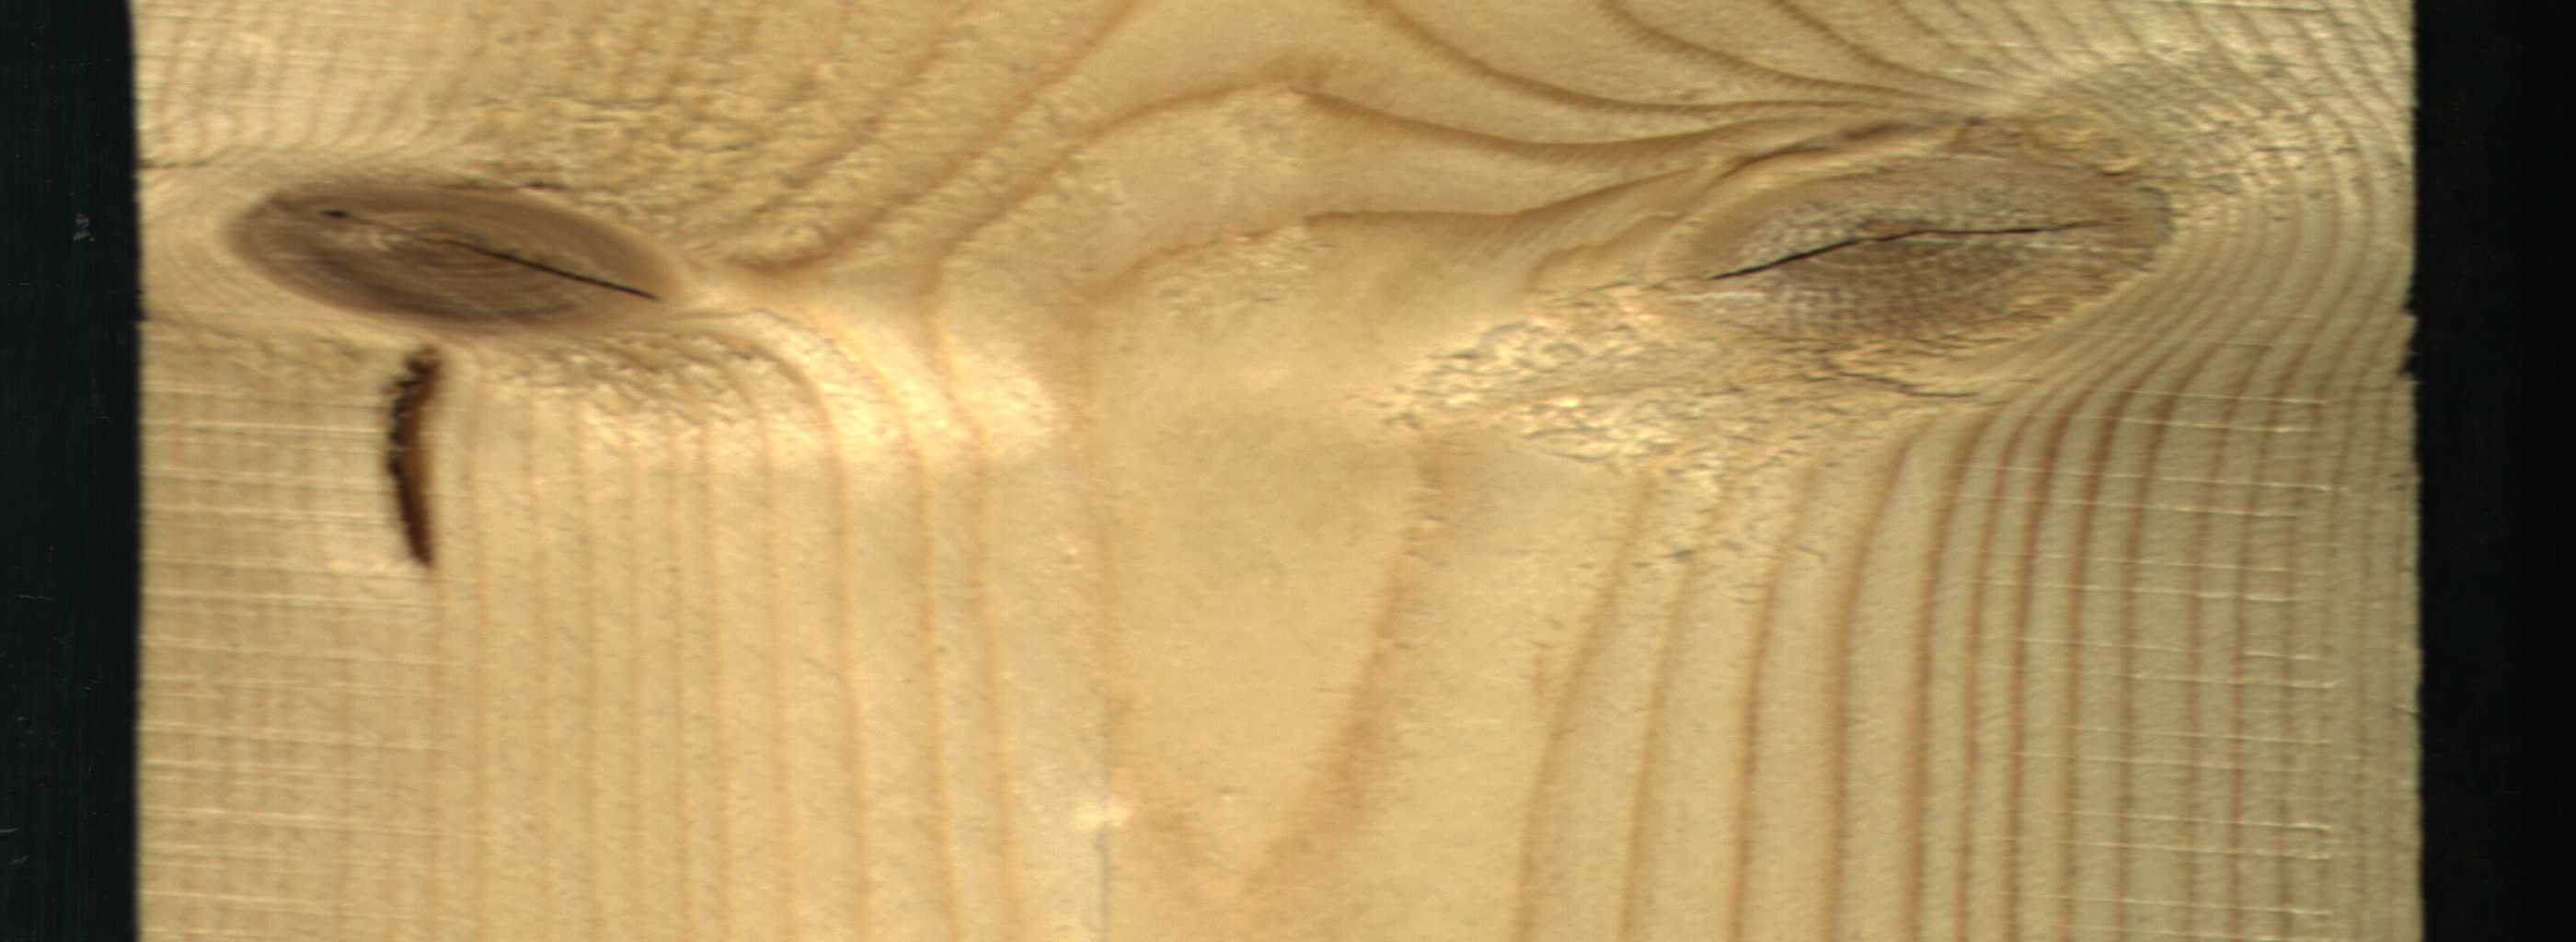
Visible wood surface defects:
resin
knot_with_crack
knot_with_crack